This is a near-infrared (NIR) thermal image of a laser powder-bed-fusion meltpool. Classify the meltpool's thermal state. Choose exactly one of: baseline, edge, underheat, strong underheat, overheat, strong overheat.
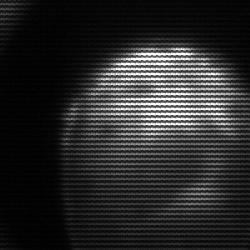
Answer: edge